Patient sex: M
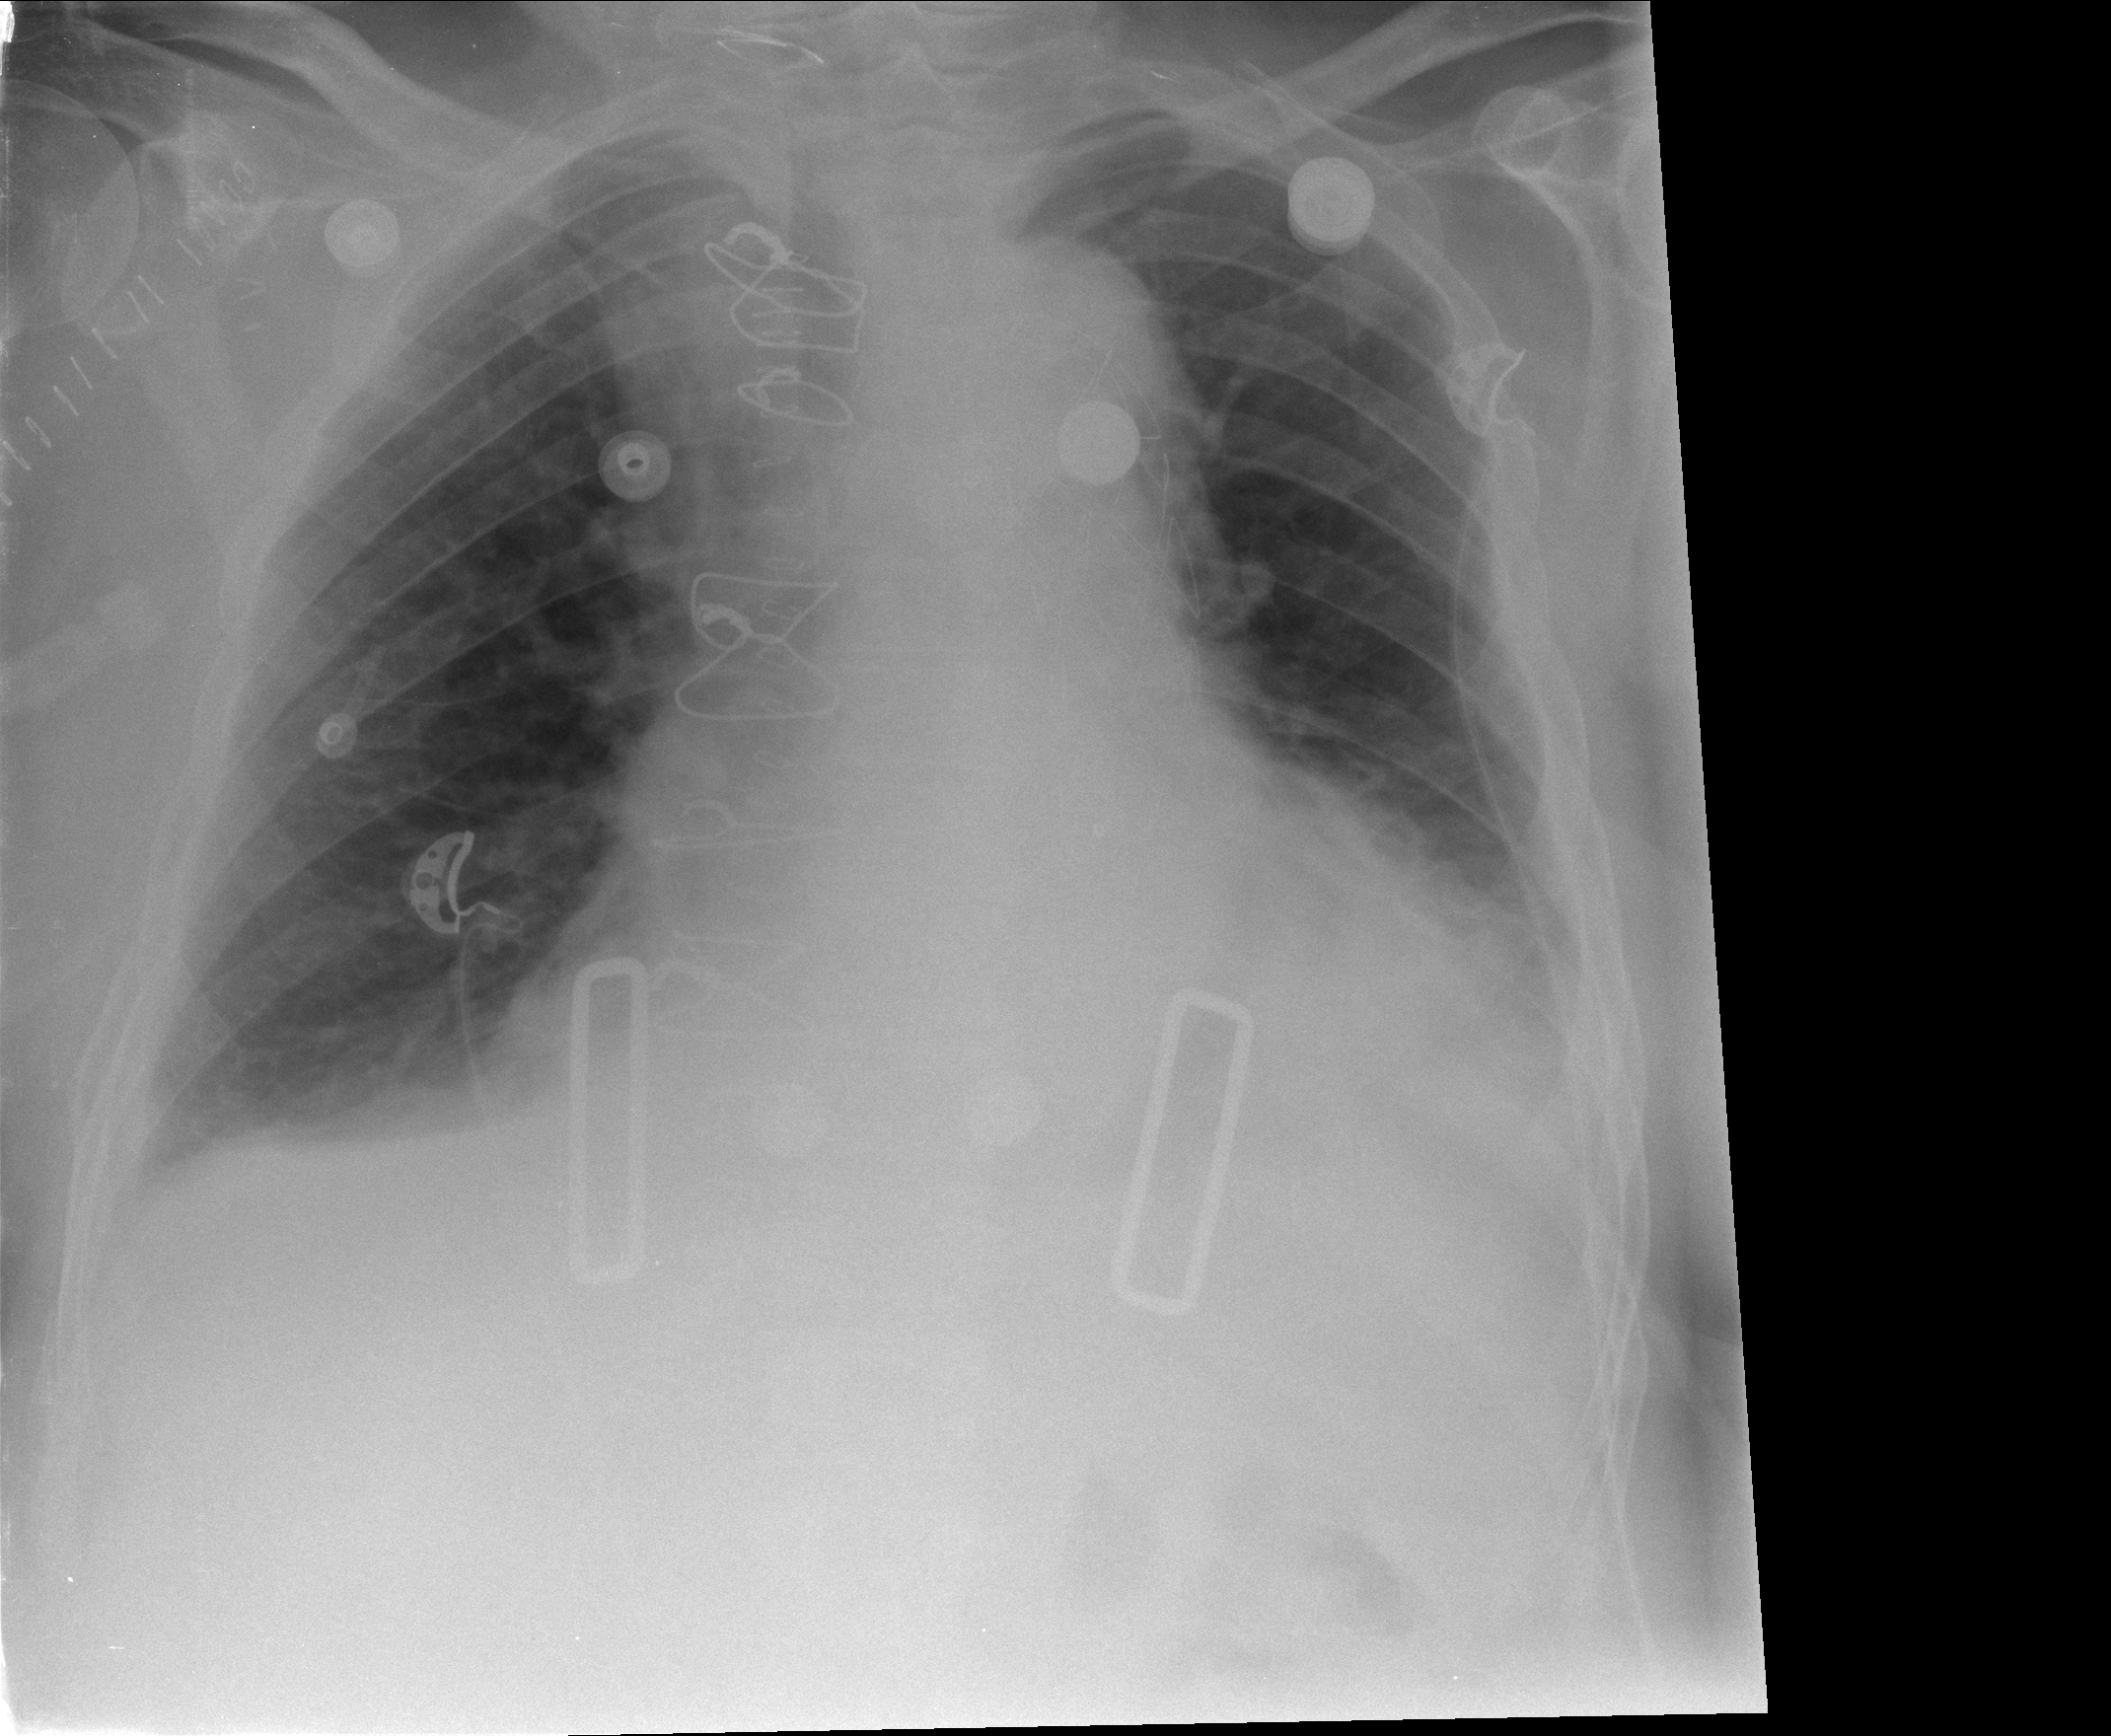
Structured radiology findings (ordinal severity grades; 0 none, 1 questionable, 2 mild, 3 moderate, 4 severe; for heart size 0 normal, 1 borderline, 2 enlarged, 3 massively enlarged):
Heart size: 2
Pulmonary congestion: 2
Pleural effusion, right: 1
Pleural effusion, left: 0
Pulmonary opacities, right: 2
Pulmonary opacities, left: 2
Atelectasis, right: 3
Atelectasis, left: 3